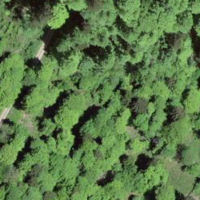
EUNIS habitat code: 44
Species observed at this site:
Erebia aethiops